Field crop: maize
Growth stage: 2
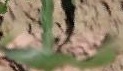
Species: maize